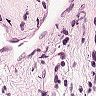
Metastatic tissue present: no